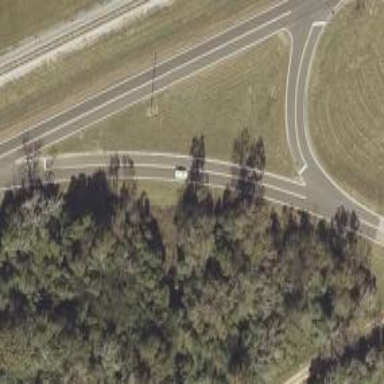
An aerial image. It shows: Asphalt trunk link road.